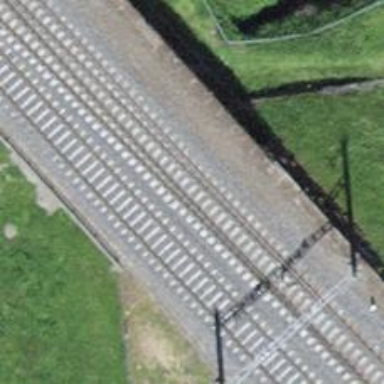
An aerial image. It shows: Railway bridge with electrified contact lines.